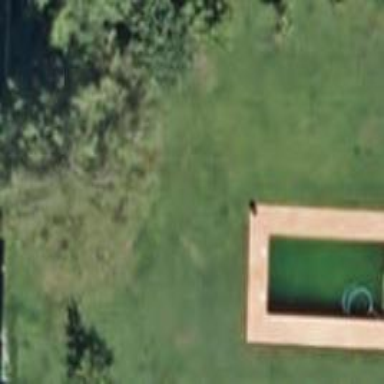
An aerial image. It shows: Swimming pool located in leisure land.